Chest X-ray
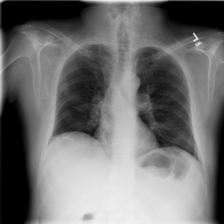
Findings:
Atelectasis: positive
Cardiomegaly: negative
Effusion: negative
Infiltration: positive
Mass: negative
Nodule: negative
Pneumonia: negative
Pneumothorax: negative
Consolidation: negative
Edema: negative
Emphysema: negative
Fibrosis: positive
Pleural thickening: negative
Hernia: negative